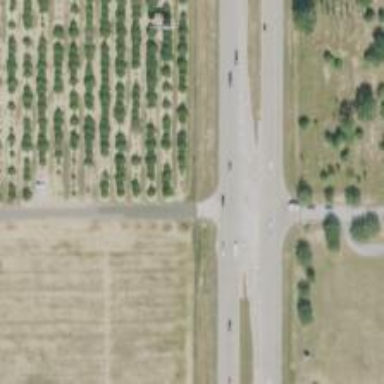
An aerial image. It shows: Trunk link highway.